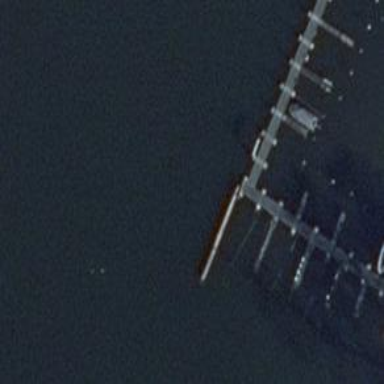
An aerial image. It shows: Man-made pier.